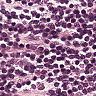
Metastatic tissue present: no